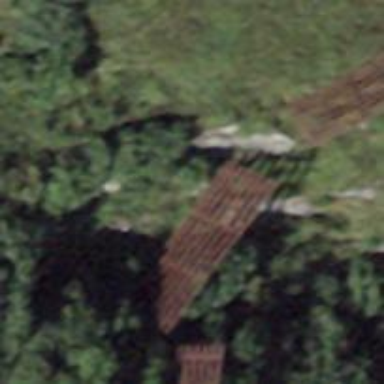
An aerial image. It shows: Structure designed for avalanche protection.